Current action and preconditions to check: trajectory_clear

Your task: For each precondition in the list above, predict whether it will hold at this action.

Consider the current scene as observed from the mobile robot's camera, and analyze the predicted future states of all dynamic agents (e.g., people, animals, vehicles, or any moving entities) within the NEXT SECOND.

IMPORTANT: Only answer "very likely" if you are absolutely certain—based on strong, clear evidence—that a dynamic agent will violate the precondition in the predicted future state. Do NOT answer "very likely" for unlikely, ambiguous, or low-probability risks.

Ask yourself for each precondition: Is there a high probability, with clear and convincing evidence, that the predicted future states of any dynamic agent will interfere with the predicted future state of the currently executing action within the NEXT SECOND, causing that precondition to fail?

Assess the risk level based on these predictions. Use "likely" or "very likely" if motions create a clear risk of interference.

Use "neutral" or "improbable" if agents are nearby but their predicted paths are clearly diverging or non-conflicting.

Failure Risk Categories: "very improbable", "improbable", "neutral", "likely", "very likely"

Answer Format: Output ONLY the probability_of_failure value from these categories: "very improbable", "improbable", "neutral", "likely", "very likely"

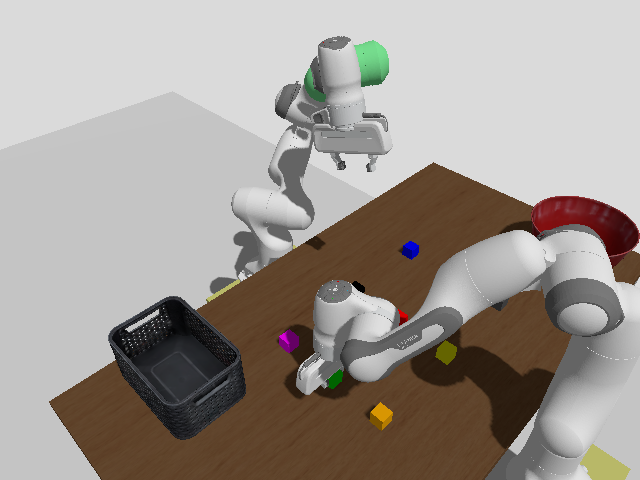

Answer: very improbable